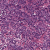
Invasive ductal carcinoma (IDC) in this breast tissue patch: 1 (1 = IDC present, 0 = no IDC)